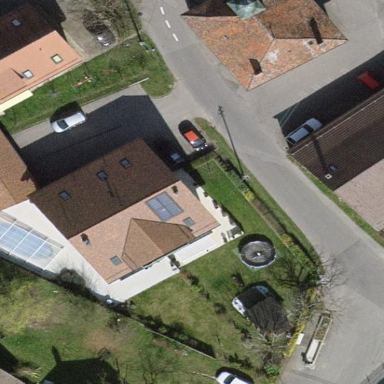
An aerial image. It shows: Simple and straightforward house.